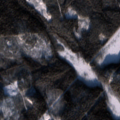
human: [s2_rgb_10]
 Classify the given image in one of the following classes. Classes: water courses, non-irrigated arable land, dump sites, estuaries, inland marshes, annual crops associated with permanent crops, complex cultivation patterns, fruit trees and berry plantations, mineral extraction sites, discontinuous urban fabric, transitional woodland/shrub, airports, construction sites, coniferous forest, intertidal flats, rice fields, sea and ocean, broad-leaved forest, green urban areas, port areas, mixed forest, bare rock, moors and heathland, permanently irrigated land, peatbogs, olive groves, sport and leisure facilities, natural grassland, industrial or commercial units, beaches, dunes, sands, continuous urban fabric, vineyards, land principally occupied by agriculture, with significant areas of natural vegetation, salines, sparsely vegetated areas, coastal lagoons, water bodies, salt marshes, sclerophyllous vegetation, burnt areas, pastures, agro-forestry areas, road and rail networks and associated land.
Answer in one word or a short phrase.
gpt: coniferous forest, transitional woodland/shrub